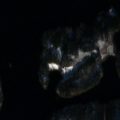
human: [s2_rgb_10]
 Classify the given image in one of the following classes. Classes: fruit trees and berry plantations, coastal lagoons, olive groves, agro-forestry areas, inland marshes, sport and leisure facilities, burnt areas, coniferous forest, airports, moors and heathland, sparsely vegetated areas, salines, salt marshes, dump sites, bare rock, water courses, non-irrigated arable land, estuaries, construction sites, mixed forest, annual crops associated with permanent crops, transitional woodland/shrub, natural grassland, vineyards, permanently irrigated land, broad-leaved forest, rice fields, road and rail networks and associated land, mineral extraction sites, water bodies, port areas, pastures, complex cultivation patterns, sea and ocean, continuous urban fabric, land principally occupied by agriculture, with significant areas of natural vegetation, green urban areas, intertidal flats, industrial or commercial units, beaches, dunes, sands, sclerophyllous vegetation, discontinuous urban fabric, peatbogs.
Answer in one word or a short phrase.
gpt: coniferous forest, mixed forest, water bodies